Interaction volume radius: 5 \u00c5
Interaction volume height: 15 \u00c5
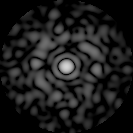
Disorder parameter: 0.8591